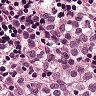
Metastatic tissue present: yes